Question: Hi I'm trying to save a file from a Java Webstart Application.
'''
public class Main {
public static void main(String[] args) {
try {
FileSaveService fos = (FileSaveService) ServiceManager.lookup("javax.jnlp.FileSaveService");
//open Dialog
FileContents fc = fos.saveFileDialog("c:/data", null, new ByteArrayInputStream("Hallo Welt".getBytes()), "name.txt");
System.out.println("FileContents: " + fc);
} catch (UnavailableServiceException e) {
System.err.println("***" + e + "***");
} catch (IOException e) {
System.err.println("***" + e + "***");
}
//wait a minute
try {
Thread.sleep(10000);
} catch (InterruptedException e) {
}
System.exit(0);
}
}
'''
Everything works except that the dialog that comes up looks like a "open" file dialog, not like a "save" file dialog:

Any help would be appreciated.
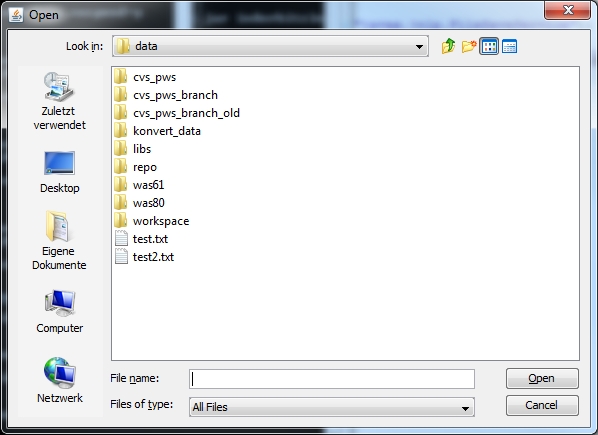
Answer: This seems to be fixed in JRE bersion 1.7.0_21-b11 Java HotSpot(TM) 64-Bit Server VM
And there it is: <URL>